Question: I want to create a copy of my currently running , say <URL> for test purposes and site modifications, so that the live site doesnt gets unmanaged due to the modifications.
So its about making a . How should I do it?
This is the file-structure I am having in beta subdomain

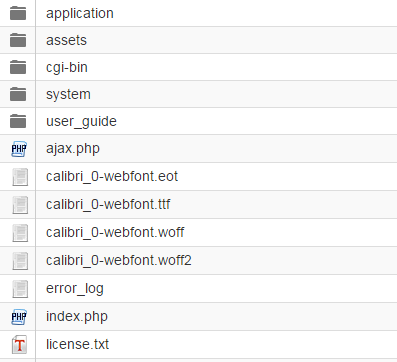
Answer: First use your cpanel to add a new subdomain: <URL> . While adding the subdomain you will have to enter its document root path.
If your website uses a database, then you need to create a new database using MySQL Databases option in cPanel. After creating a database and assigning a user to it, open phpMyAdmin, go to the original database, go to Operations tab in phpMyAdmin and copy that database to the new database you created.
Open File Manager and copy all the files related to your main website. Paste them in the subdomain's document root.
If your website uses a database, you will have to finally modify the database connection parameters in your site code. You can find the location of config easily through a grep command:
'''
grep -r "mysql" /public_html/subdomain/
'''
Now when you open <URL> you should see the replica website.